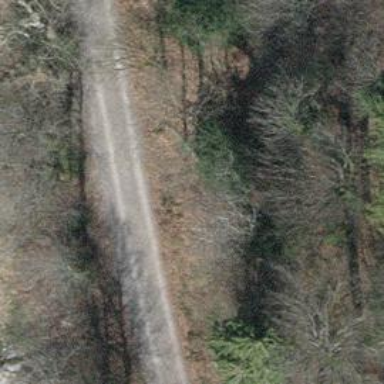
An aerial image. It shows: Unpaved track road with grade3 tracktype.